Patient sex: M
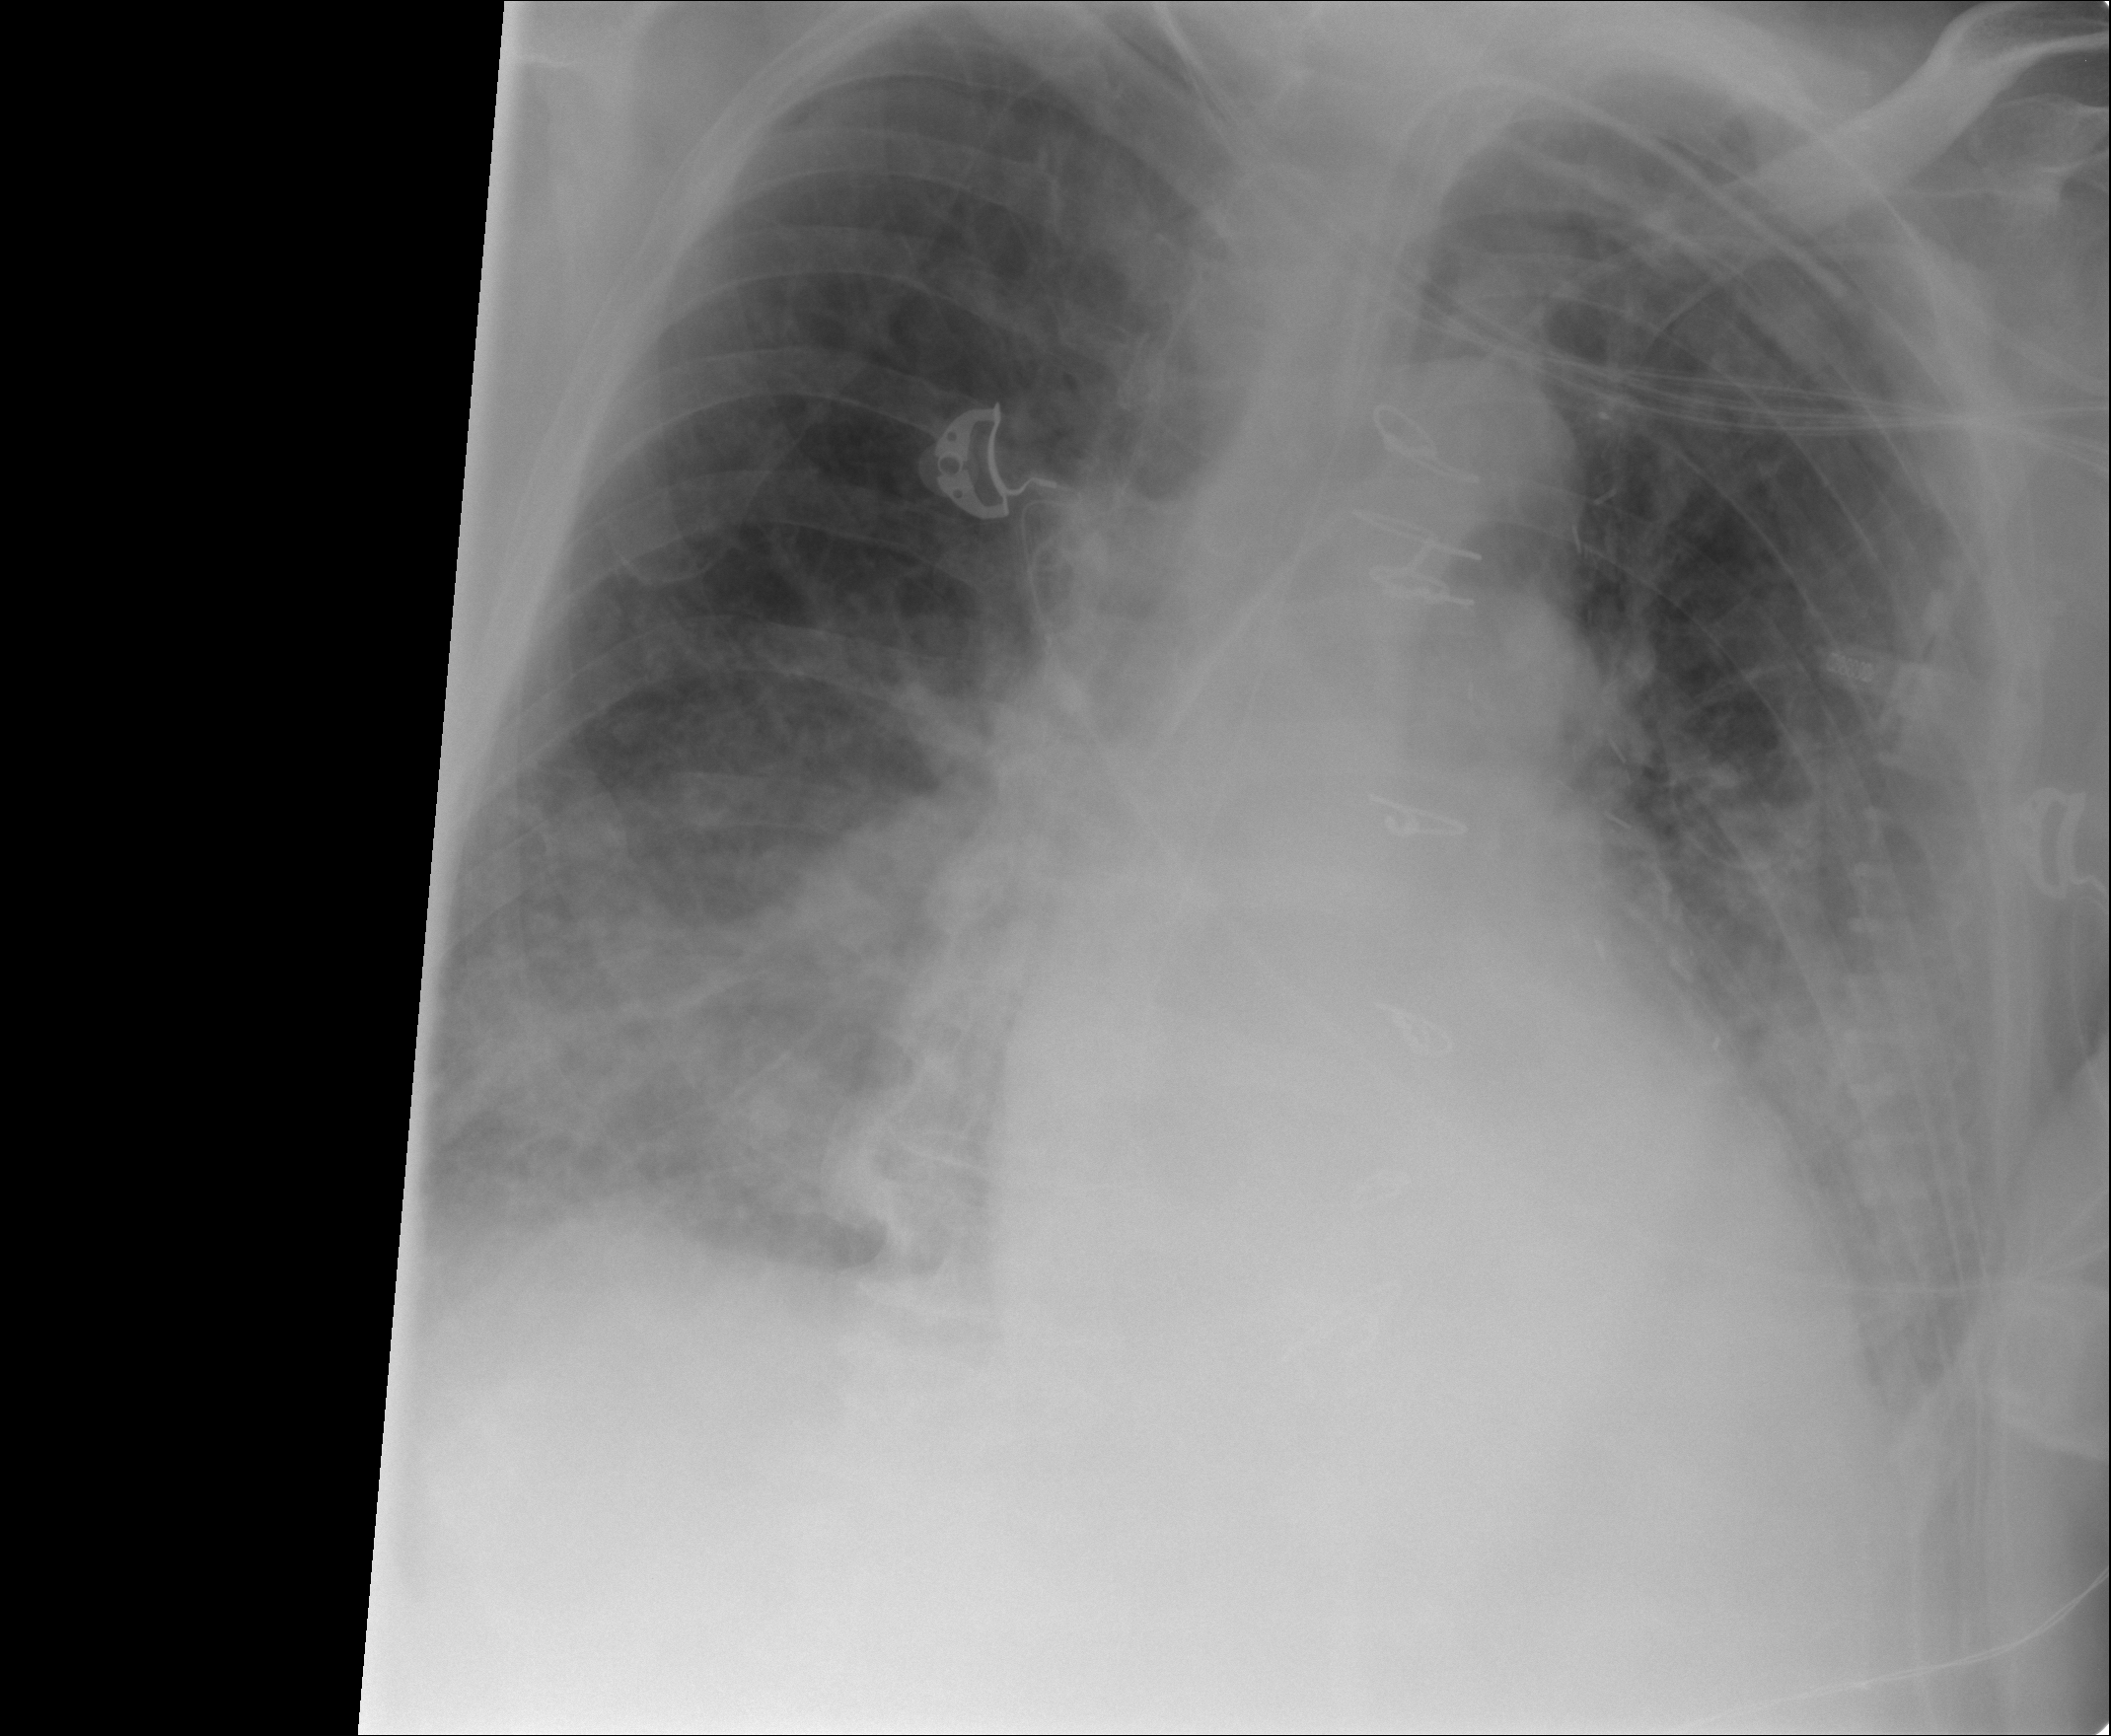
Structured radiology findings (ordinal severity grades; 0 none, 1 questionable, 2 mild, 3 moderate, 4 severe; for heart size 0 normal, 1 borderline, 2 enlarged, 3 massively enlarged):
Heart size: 2
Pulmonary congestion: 2
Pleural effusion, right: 2
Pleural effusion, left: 2
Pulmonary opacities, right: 2
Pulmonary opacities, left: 3
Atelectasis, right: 2
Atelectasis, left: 2